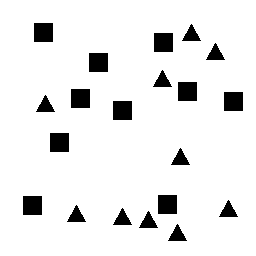
Squares: 10
Triangles: 10
Stars: 0
Total shapes: 20